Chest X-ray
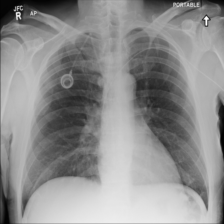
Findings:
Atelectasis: negative
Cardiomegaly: negative
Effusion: negative
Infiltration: negative
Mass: negative
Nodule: negative
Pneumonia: negative
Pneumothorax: negative
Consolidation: negative
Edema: negative
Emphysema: negative
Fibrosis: negative
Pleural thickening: negative
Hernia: negative